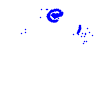
Particle: electron